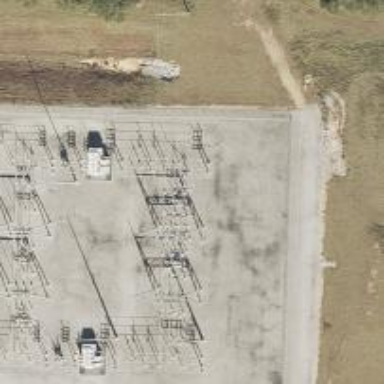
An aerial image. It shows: Switch used for power control.